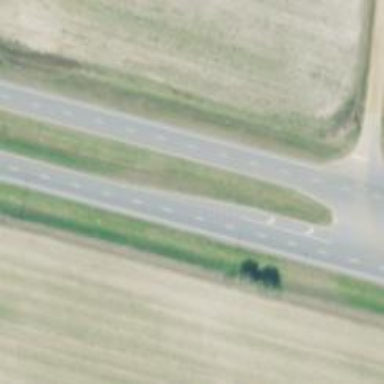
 surfaced with asphalt. It is classified as trunk highway."